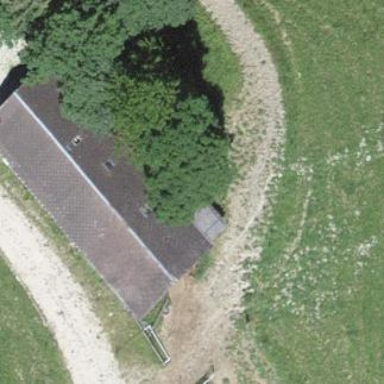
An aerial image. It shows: Farm auxiliary building.